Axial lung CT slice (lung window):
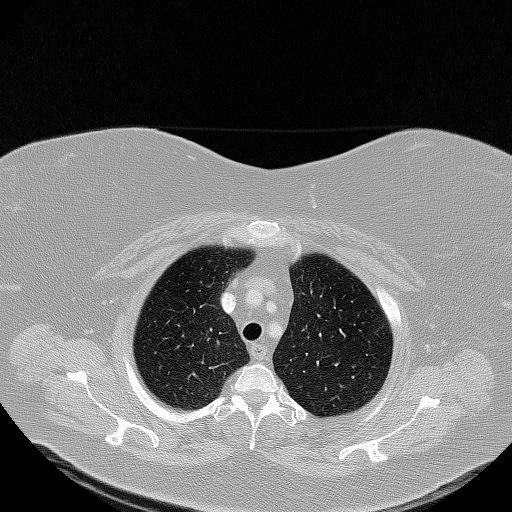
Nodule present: no